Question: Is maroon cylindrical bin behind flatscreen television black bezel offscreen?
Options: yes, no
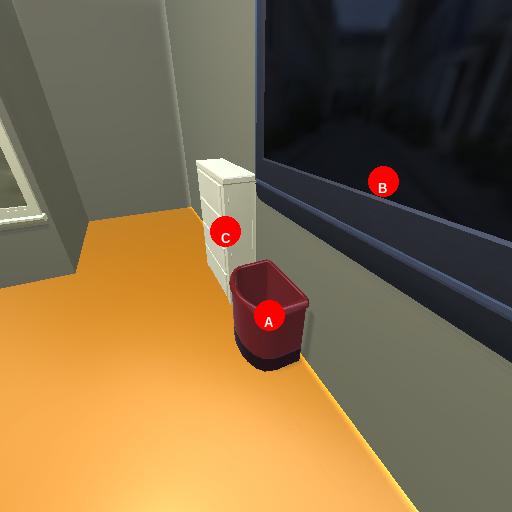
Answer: yes